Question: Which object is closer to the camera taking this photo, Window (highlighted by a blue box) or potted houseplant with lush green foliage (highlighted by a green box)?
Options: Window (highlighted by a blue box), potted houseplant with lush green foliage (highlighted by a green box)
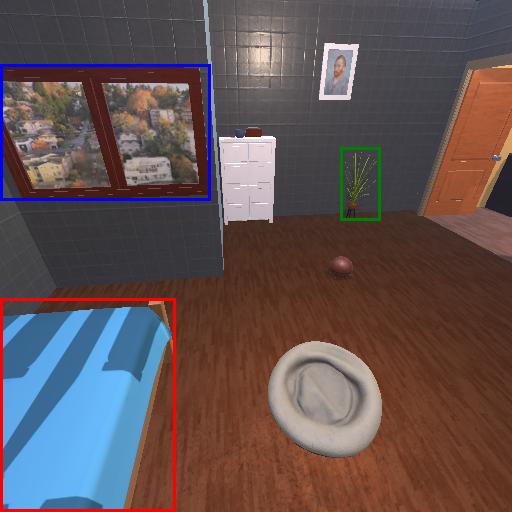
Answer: Window (highlighted by a blue box)